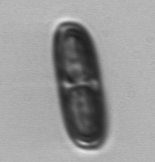
Label: Ephemera